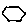
Label: hexagon